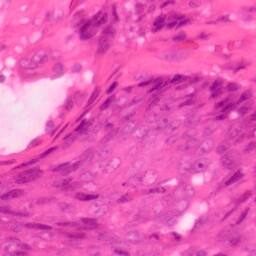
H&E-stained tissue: Colon